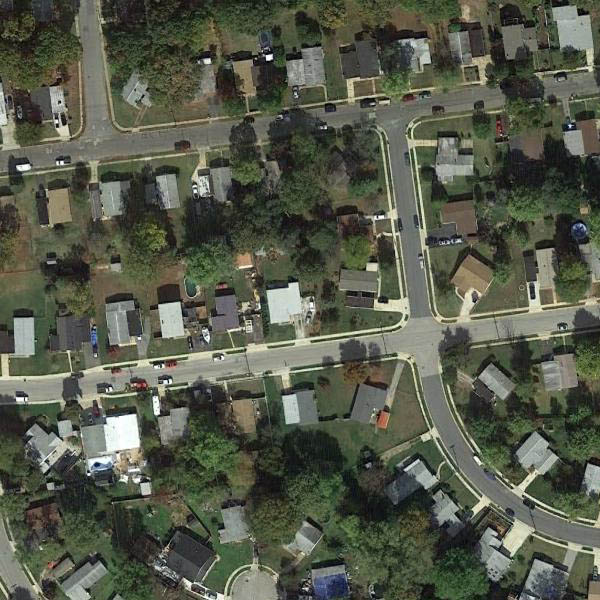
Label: MediumResidential